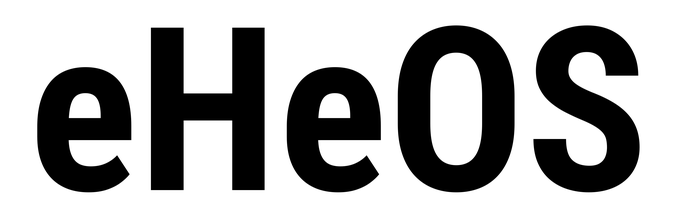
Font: Roboto_Condensed_Bold